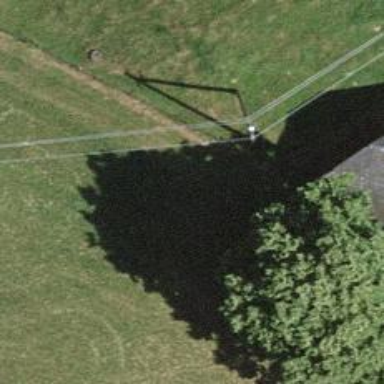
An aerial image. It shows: Utility pole in the area.